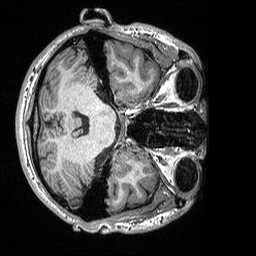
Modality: T1w
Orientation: axial
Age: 28
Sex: male
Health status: healthy
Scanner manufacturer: siemens
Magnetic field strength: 3 T
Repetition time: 2.3 s
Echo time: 0.00298 s